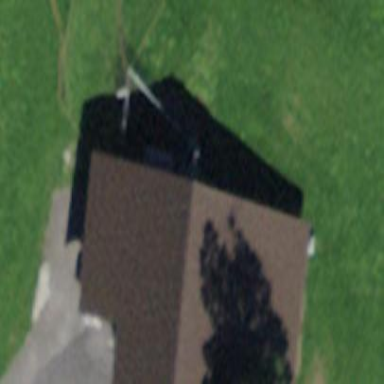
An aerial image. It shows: Barn.